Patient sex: F
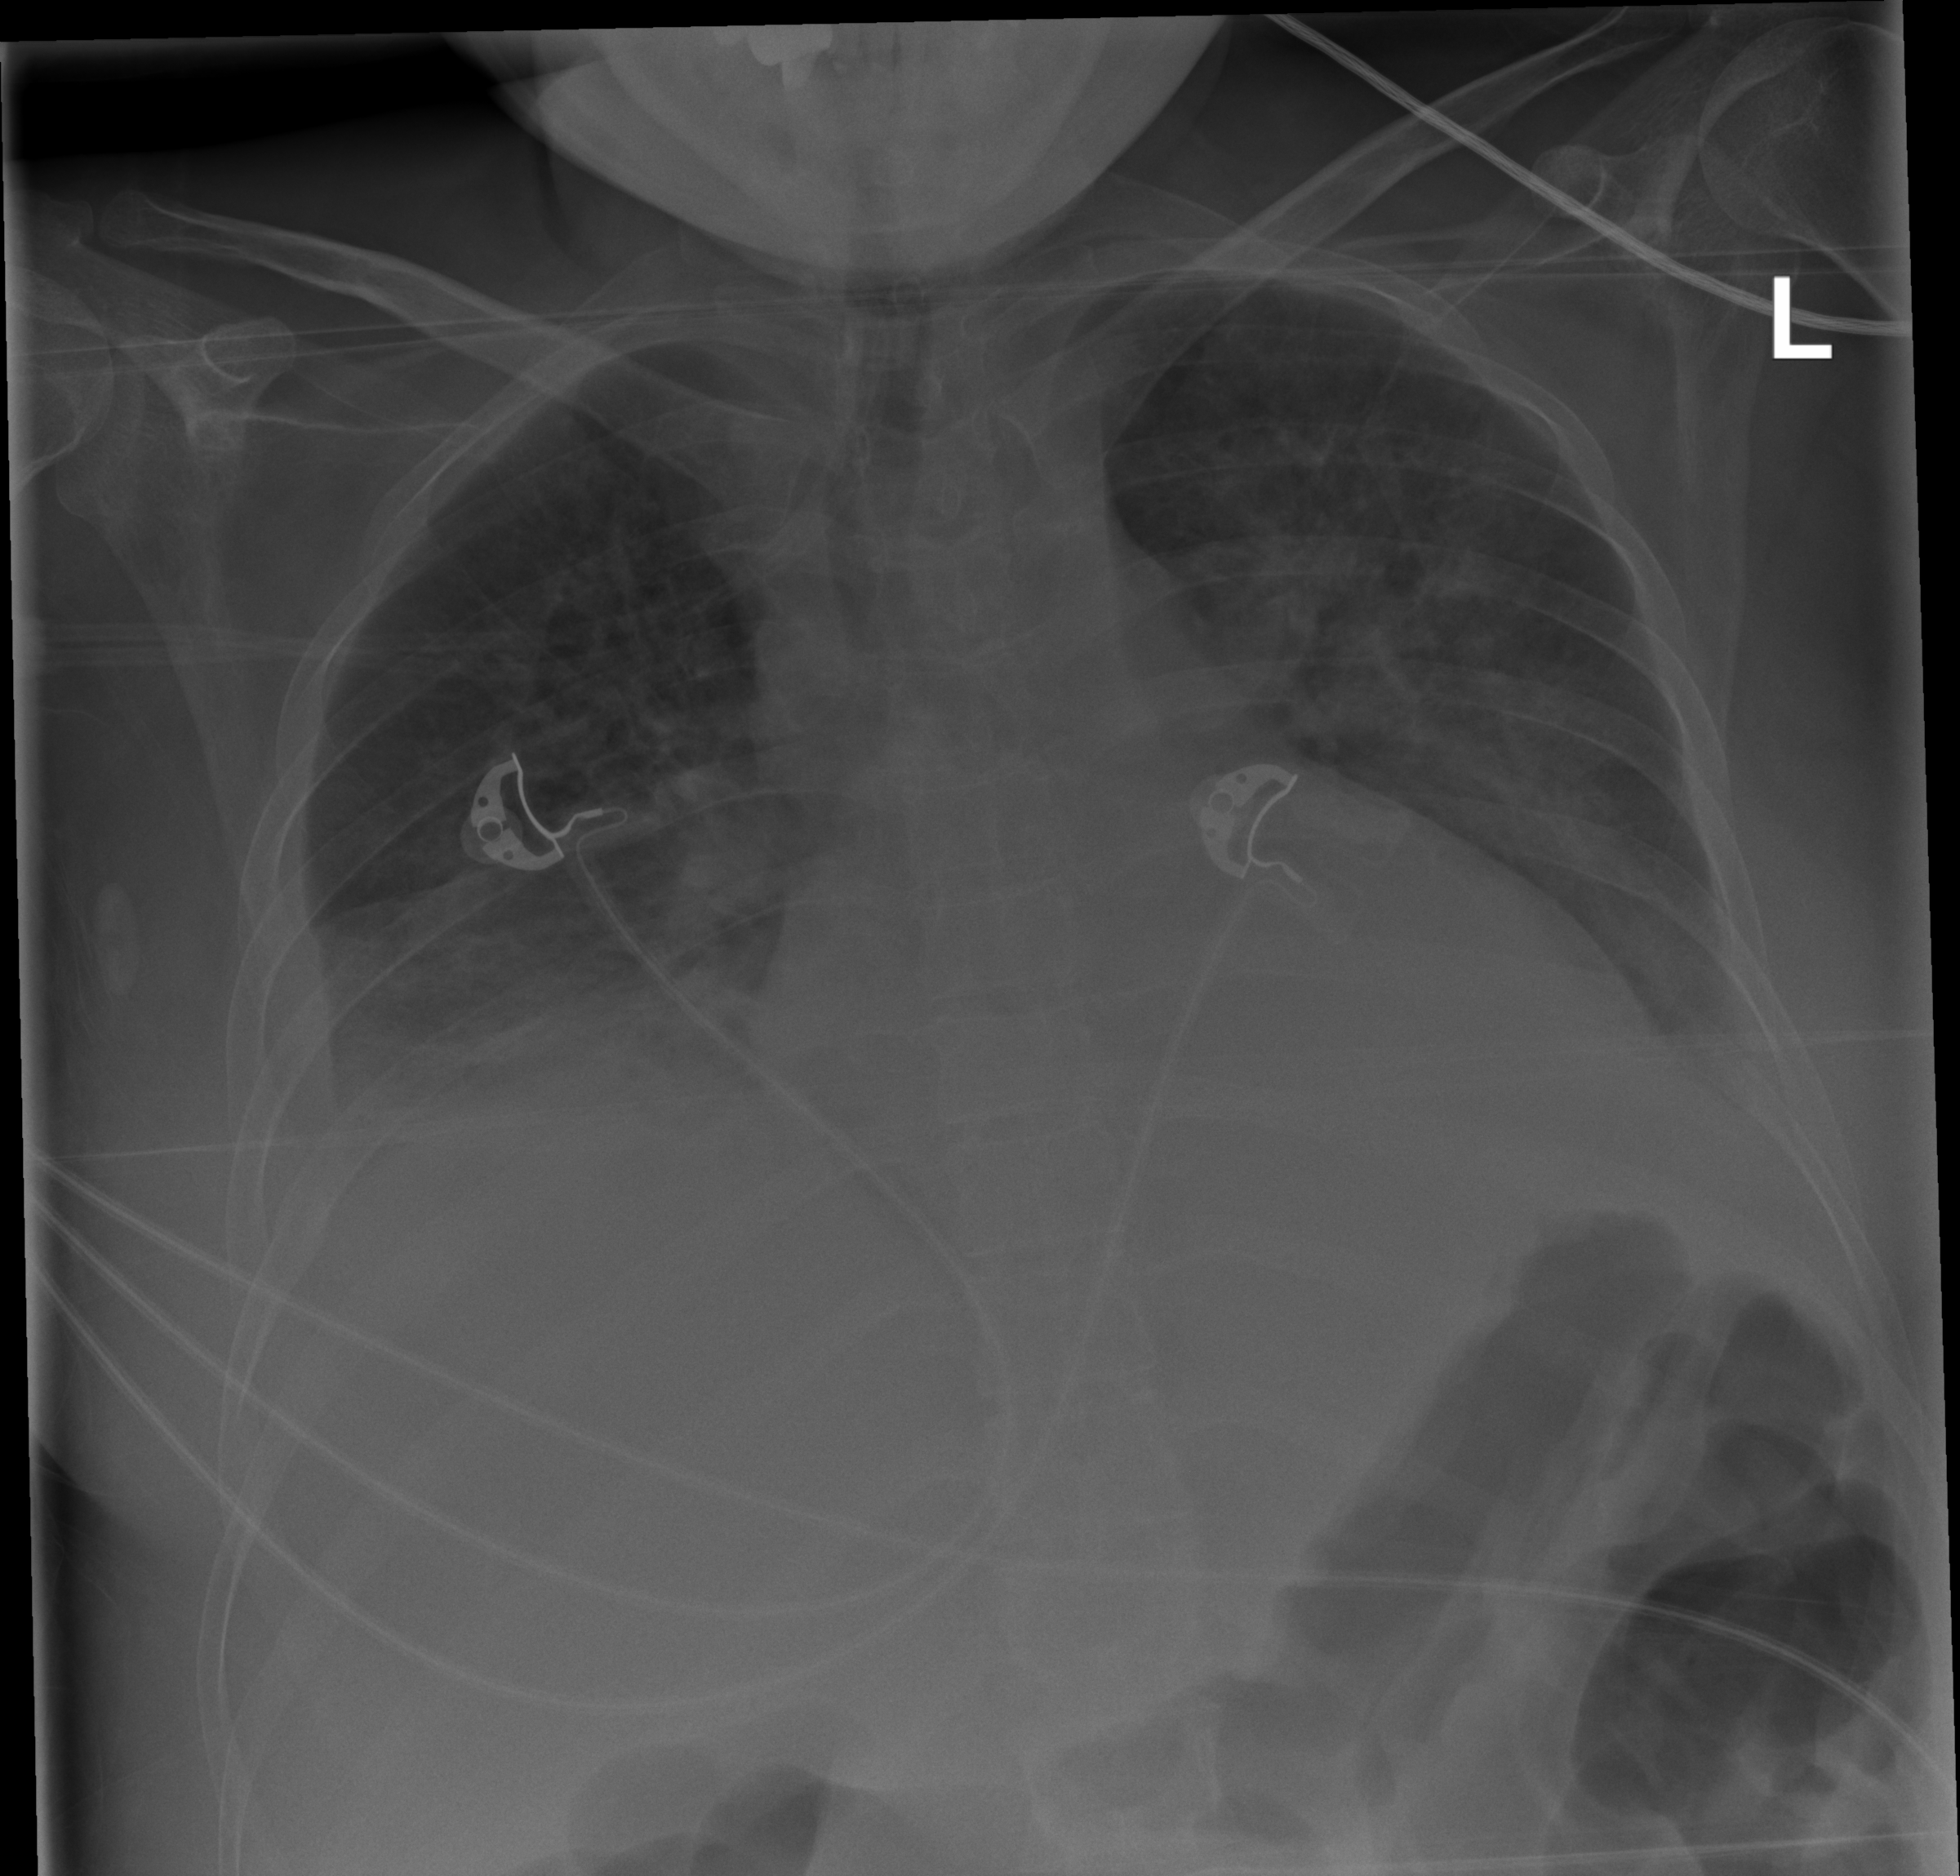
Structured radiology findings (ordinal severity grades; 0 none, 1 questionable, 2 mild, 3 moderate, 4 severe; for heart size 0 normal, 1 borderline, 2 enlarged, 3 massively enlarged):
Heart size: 2
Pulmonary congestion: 2
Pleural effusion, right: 2
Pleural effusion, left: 2
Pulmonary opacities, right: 2
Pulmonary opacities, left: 1
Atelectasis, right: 2
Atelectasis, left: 1